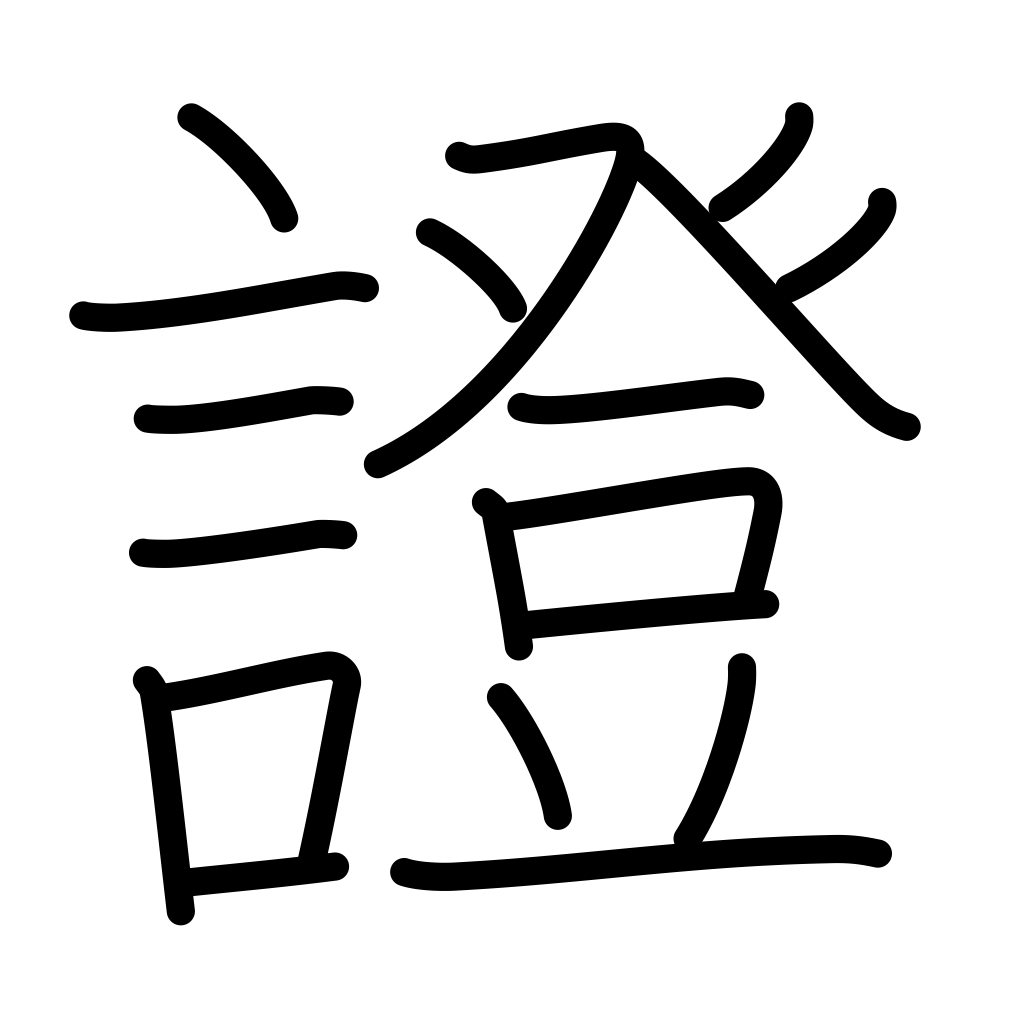
Meaning: proof, evidence, certificate, testify, verify, guarantee, witness